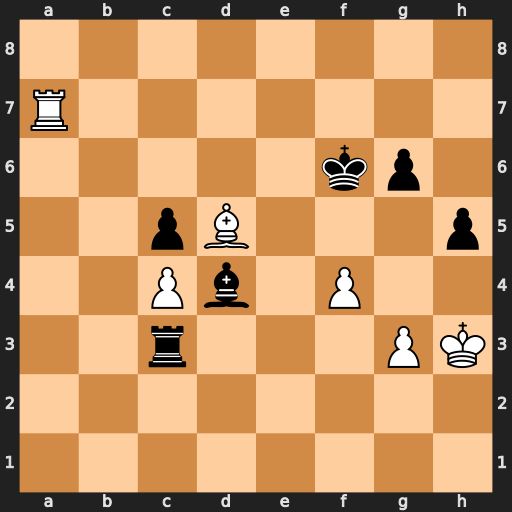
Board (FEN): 8/R7/5kp1/2pB3p/2Pb1P2/2r3PK/8/8
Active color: w
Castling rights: -
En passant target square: -
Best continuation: Rf7#